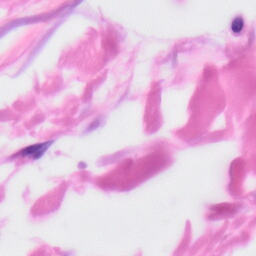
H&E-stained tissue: Skin